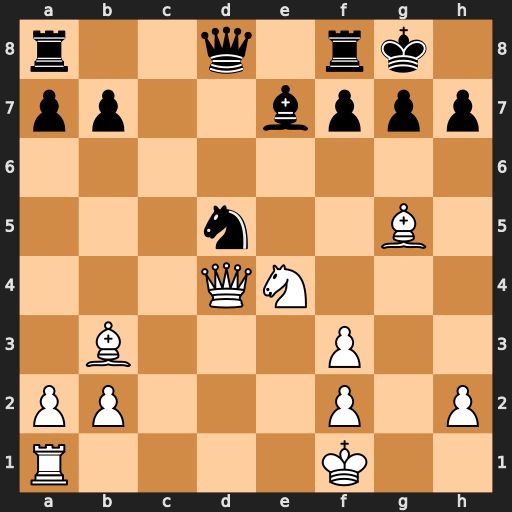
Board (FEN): r2q1rk1/pp2bppp/8/3n2B1/3QN3/1B3P2/PP3P1P/R4K2
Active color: w
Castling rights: -
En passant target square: -
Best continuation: Qxd5 Qxd5 Bxd5 Bxg5 Nxg5